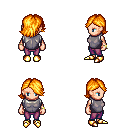
a pixel art fantasy rpg character, female body template, human, light skin, steel chest armor, magenta pants, light blonde swoop hairstyle, bracelets, gold boots, four views (front, back, left, right), 2x2 character sprite sheet, small pixel art, hard edges, no anti-aliasing